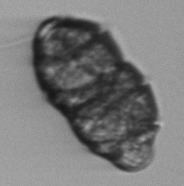
Label: Margalefidinium